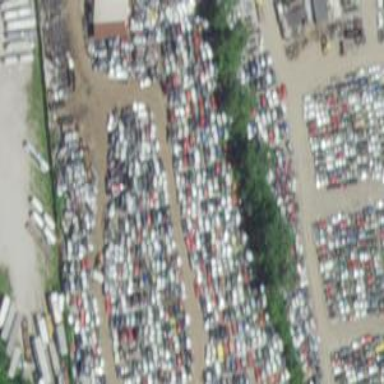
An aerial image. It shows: Scrap yard situated in industrial area.